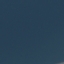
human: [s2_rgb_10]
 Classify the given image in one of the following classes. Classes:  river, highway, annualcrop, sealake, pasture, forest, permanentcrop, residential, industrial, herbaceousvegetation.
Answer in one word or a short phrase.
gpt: SeaLake